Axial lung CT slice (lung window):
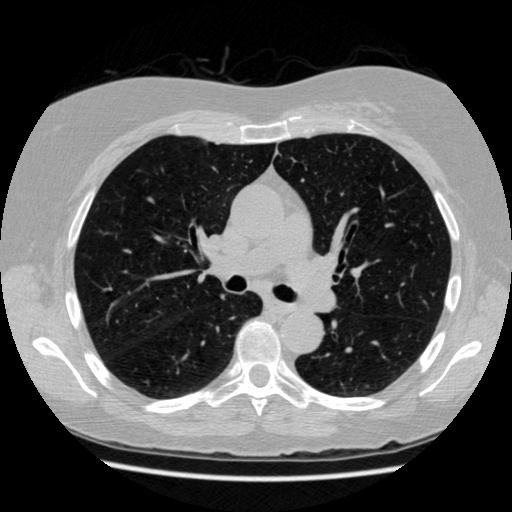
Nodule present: no